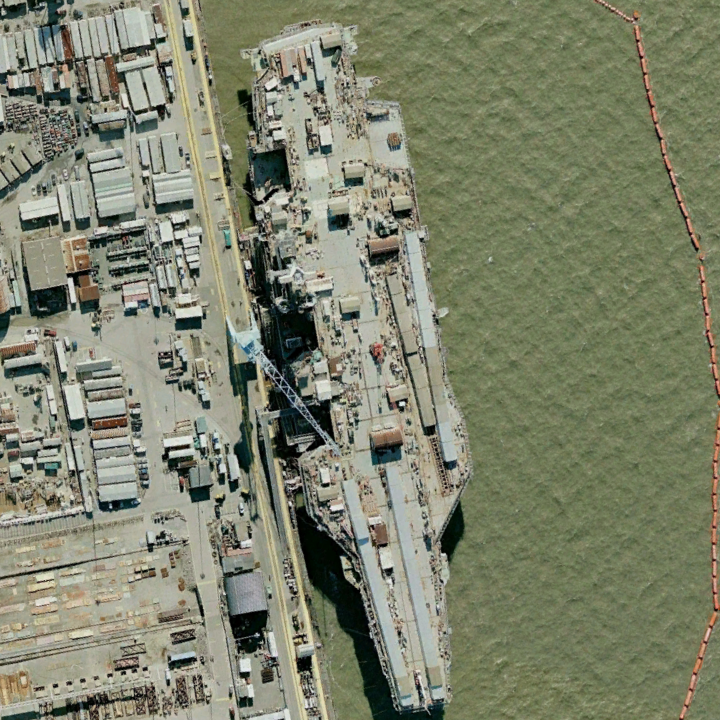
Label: aircraft_carrier